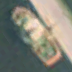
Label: civil